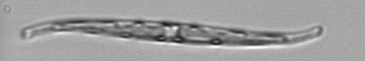
Label: Pleurosigma